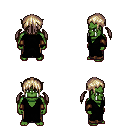
a pixel art fantasy rpg character, male body template, orc, green skin, black robe, robe skirt, white blonde twin-tailed hairstyle, cloth bracers, four views (front, back, left, right), 2x2 character sprite sheet, small pixel art, hard edges, no anti-aliasing